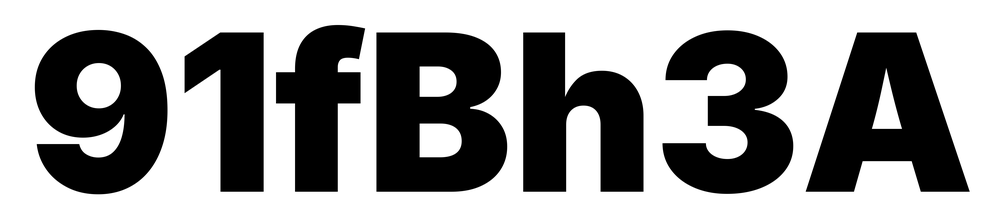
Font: Inter_Black